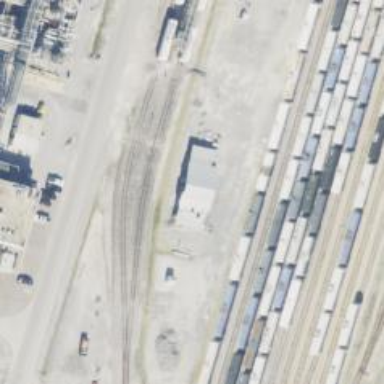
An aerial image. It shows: Rail spur service.